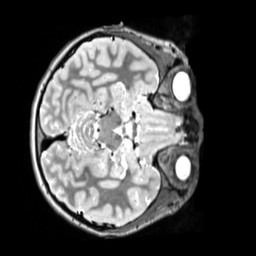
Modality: T2w
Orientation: axial
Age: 11
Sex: female
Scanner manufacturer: siemens
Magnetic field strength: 3 T
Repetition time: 3.2 s
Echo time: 0.408 s